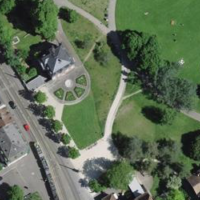
EUNIS habitat code: 55
Species observed at this site:
Sonchus arvensis
Apis mellifera
Alopochen aegyptiaca